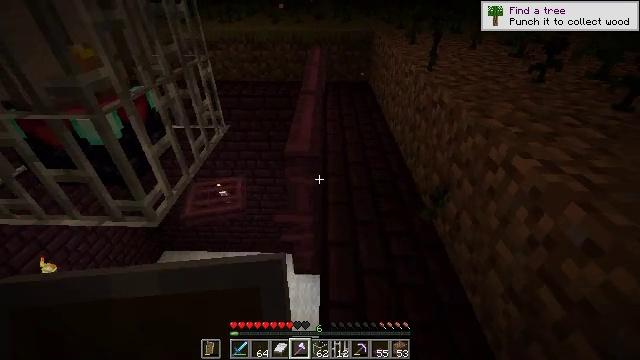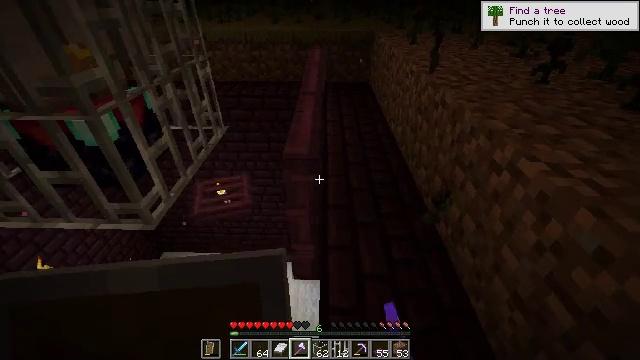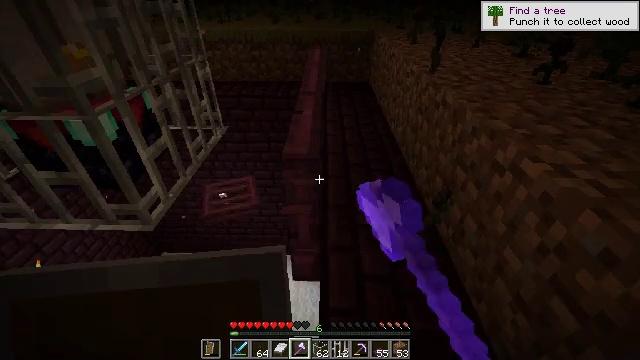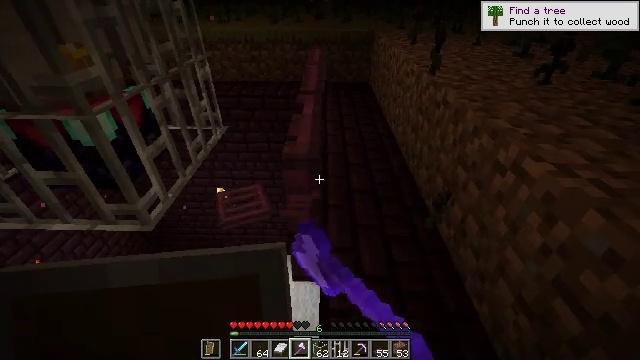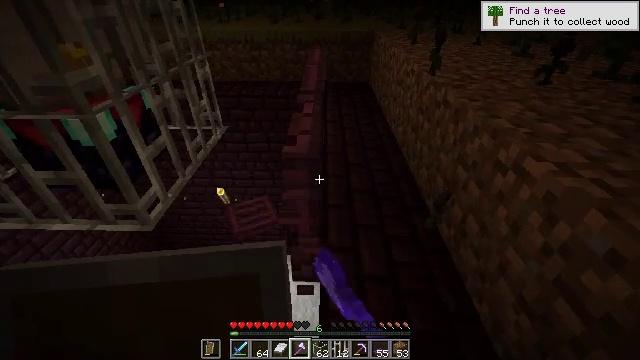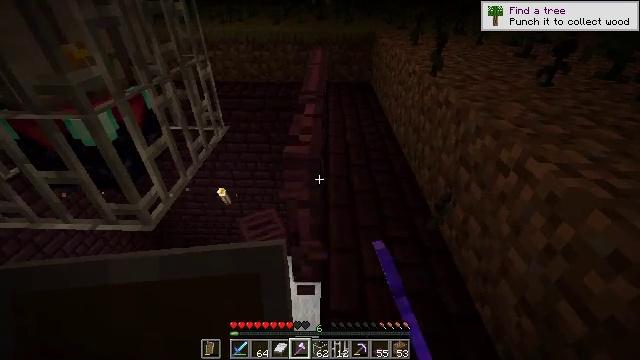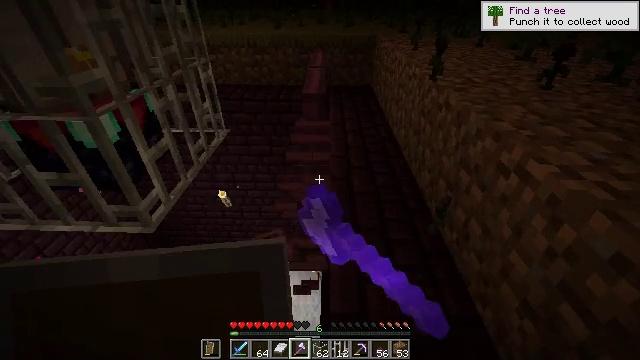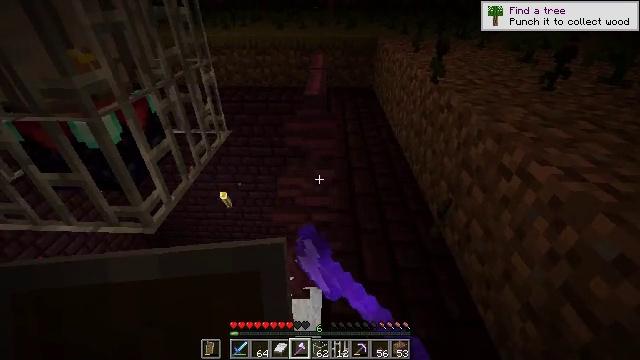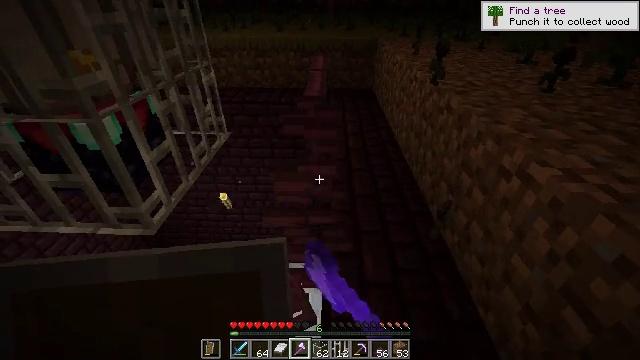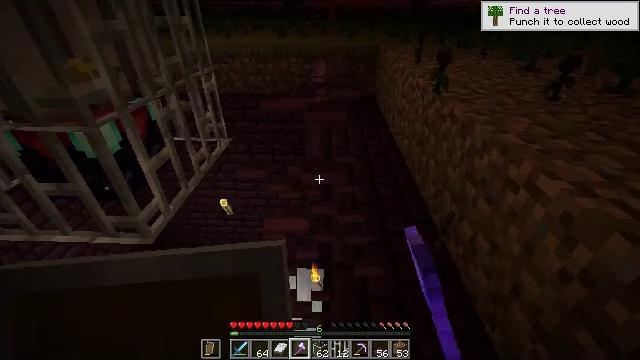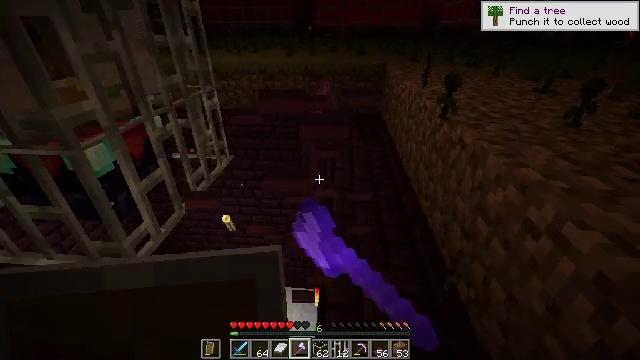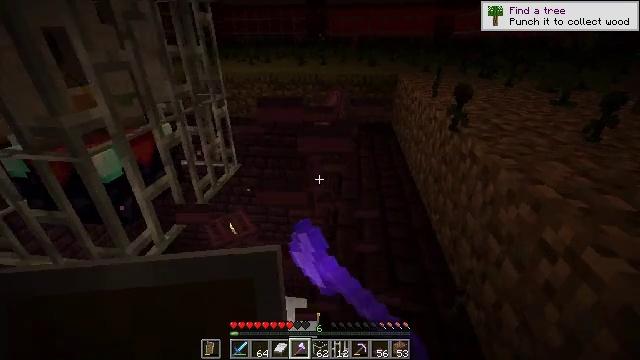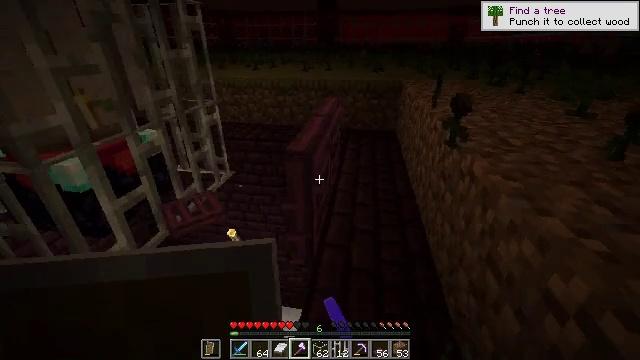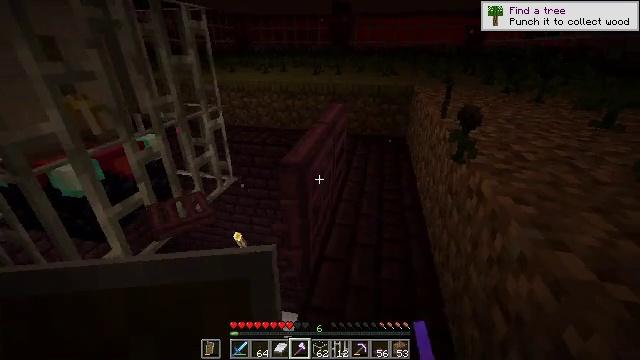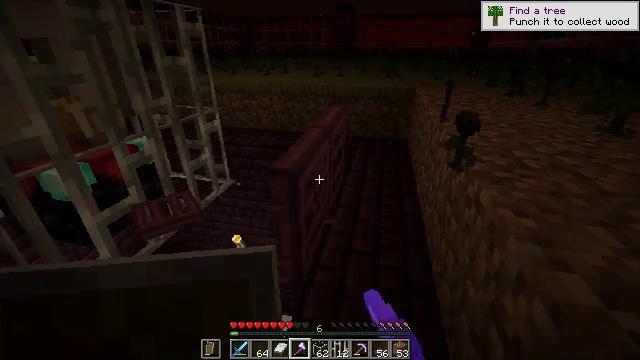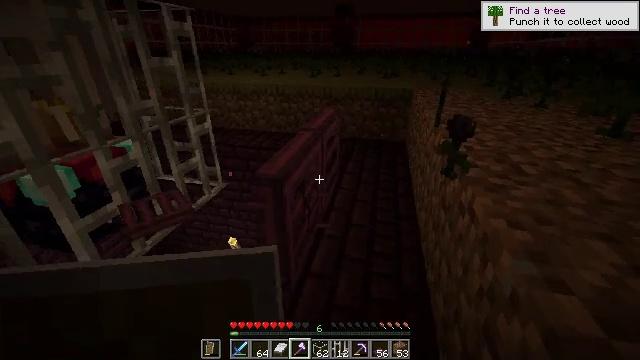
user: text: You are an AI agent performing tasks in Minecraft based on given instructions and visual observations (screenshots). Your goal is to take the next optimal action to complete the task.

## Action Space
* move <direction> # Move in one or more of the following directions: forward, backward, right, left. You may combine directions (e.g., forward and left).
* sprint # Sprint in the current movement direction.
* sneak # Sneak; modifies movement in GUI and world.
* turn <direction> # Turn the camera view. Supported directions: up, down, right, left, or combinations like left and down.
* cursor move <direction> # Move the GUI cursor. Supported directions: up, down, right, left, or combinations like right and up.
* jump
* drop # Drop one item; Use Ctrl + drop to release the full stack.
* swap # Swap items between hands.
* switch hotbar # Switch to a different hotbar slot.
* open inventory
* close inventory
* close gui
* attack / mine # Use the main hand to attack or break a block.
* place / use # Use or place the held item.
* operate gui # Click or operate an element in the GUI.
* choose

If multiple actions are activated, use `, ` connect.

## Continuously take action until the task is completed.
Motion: motion action
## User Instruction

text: Gather the crimson trapdoor for reuse.
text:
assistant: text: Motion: attack / mine
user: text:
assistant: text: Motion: attack / mine
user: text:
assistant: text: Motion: attack / mine
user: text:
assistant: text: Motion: attack / mine
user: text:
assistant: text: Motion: attack / mine
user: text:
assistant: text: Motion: attack / mine
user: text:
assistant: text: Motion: attack / mine
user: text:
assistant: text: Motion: attack / mine
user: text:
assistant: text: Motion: move forward, turn up, attack / mine
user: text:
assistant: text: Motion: move forward and move right, turn left and up, attack / mine
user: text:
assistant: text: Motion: move forward and move right, turn left and up, attack / mine
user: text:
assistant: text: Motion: move forward and move right, turn left and up, attack / mine
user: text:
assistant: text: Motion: move forward and move right, turn left, attack / mine
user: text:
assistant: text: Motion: attack / mine
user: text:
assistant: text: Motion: attack / mine
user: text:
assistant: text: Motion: attack / mine
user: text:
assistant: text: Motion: attack / mine
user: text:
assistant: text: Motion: attack / mine
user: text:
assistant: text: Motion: attack / mine
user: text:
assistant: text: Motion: attack / mine
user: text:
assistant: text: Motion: attack / mine
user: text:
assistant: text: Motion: attack / mine
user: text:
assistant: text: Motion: attack / mine
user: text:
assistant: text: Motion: attack / mine
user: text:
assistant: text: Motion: attack / mine
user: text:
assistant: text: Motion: attack / mine
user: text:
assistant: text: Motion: turn left and down, attack / mine
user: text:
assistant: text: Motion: attack / mine
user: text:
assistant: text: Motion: attack / mine
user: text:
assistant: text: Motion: attack / mine